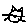
Label: cat